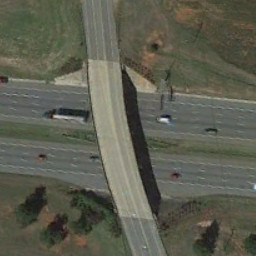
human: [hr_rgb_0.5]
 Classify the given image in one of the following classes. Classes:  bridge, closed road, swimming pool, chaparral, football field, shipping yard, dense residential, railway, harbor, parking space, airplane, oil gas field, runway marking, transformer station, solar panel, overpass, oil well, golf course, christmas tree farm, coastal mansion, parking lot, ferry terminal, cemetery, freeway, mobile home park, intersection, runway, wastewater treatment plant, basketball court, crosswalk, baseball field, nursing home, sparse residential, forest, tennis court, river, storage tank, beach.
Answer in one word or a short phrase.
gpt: overpass